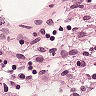
Metastatic tissue present: no